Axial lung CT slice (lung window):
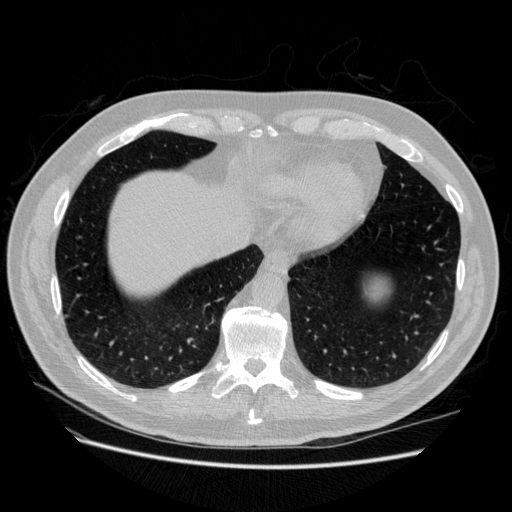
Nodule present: no